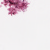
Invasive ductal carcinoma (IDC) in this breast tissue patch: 0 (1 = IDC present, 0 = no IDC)